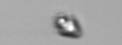
Label: Heterocapsa_rotundata